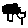
Label: tree